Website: crate-barrel
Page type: payment
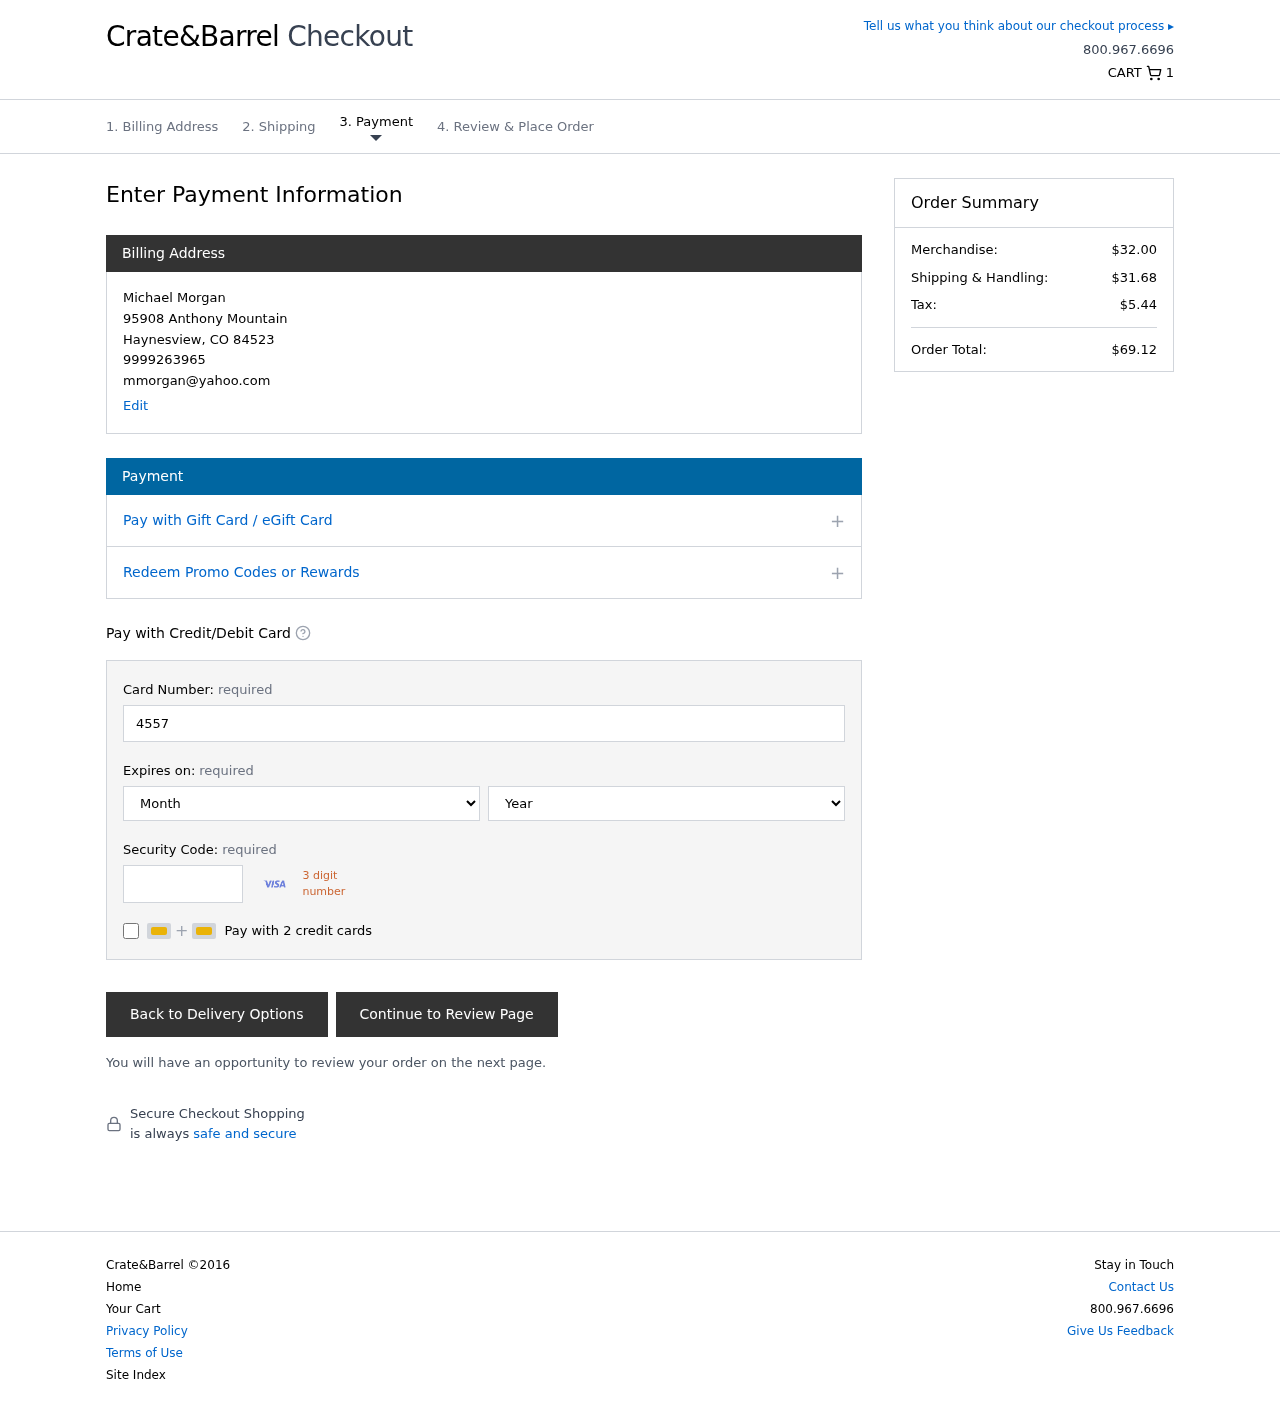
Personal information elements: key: PII_CARD_CVV
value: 176
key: PII_CARD_EXPIRY_MONTH
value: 05
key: PII_CARD_EXPIRY_YEAR
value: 27
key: PII_CARD_NUMBER
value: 4557 2149 9546 5131
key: PII_CITY
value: Haynesview
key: PII_EMAIL
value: mmorgan@yahoo.com
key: PII_FULLNAME
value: Michael Morgan
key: PII_PHONE
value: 9999263965
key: PII_POSTCODE
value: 84523
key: PII_STATE_ABBR
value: CO
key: PII_STREET
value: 95908 Anthony Mountain
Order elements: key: ORDER_NUM_ITEMS
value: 1
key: ORDER_SUBTOTAL
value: $32.00
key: ORDER_SHIPPING_COST
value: $31.68
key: ORDER_TAX
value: $5.44
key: ORDER_TOTAL
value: $69.12